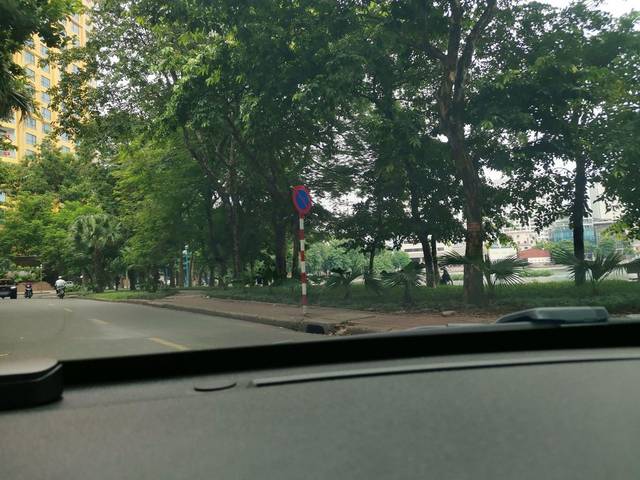
Region: Vietnam
Coordinates: 21.03, 105.82